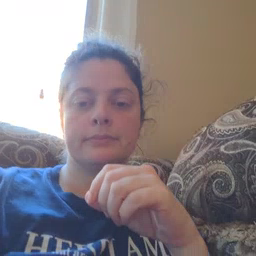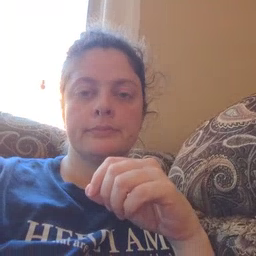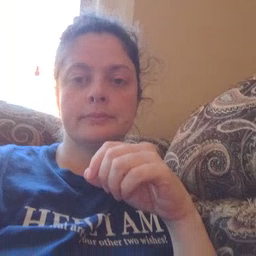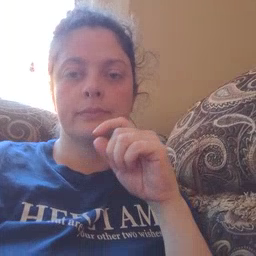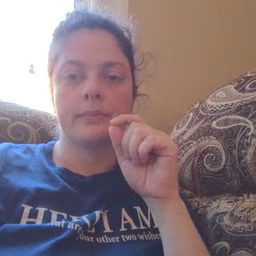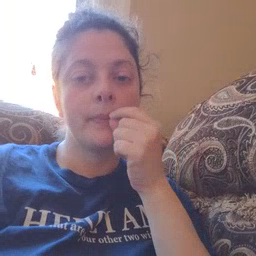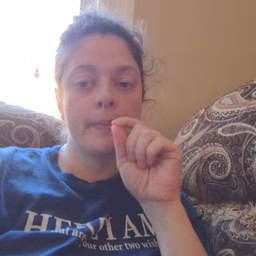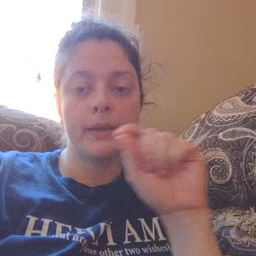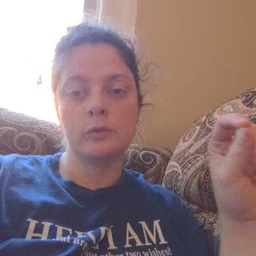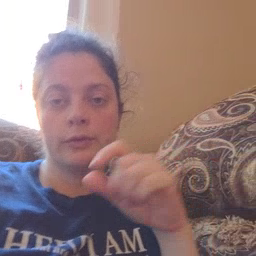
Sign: pencil